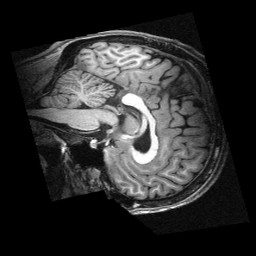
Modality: T1w
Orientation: sagittal
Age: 22
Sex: male